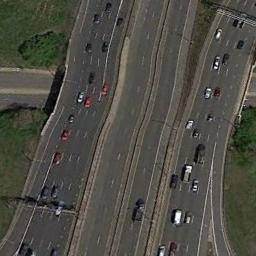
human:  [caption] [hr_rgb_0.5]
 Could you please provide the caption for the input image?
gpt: The freeway goes through the grass with many cars .

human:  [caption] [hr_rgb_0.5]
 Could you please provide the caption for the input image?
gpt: Different lanes on the highway have different Numbers of cars .

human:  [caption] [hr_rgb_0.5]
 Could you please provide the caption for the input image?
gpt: There are large green lawns around many parallel freeways, And there are many cars on the freeway .

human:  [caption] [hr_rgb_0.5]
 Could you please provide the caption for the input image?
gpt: Three freeways go through the lawn and forms an overpass on another small road .

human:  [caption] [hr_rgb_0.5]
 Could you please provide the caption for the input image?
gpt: There are green lawns beside the freeway .